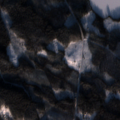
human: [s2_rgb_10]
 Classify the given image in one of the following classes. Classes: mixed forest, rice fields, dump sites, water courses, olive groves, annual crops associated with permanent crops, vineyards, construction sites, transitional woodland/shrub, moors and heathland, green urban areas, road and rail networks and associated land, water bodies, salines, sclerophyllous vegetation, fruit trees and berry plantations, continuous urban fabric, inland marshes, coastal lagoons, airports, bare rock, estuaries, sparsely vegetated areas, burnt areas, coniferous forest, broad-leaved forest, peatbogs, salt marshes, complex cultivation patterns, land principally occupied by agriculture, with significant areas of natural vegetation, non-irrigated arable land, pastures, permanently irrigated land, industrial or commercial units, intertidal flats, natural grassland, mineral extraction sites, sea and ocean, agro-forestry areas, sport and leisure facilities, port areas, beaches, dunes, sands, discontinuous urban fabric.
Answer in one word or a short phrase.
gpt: mixed forest, transitional woodland/shrub, water bodies